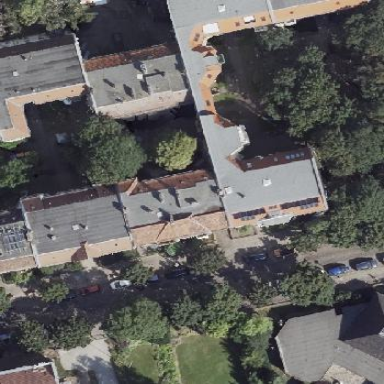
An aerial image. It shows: Building consisting of apartments with double saltbox roof shape.